Question: I am trying to use flexbox in a horizontal navigation menu to get the menu items evenly spaced with a pipe separator.
I can get the items to wrap to a next line but the first item on the top line is indented so the first item on the next line starts out further left at the margin.
How do I get the menu to start out on the left margin?
I have two menus and in the first one, the pipes are not evenly spaced. In the second menu, the pipes look evenly spaced. This is what I'm getting.
Example of two navigation menus that wrap unevenly:

How do I get the wrap to align below the first item in the top row with evenly-spaced pipes? Thanks.
This what I've tried.
'''
ul.container {
display: flex;
justify-content: space-between;
flex-flow: row wrap;
}
ul.container li {
list-style: none;
list-style-position: inside;
display: inline;
text-align: left;
margin: 0 0 0 -1em;
padding: 0.7em 0 0 0;
white-space: normal;
}
ul.container li.vertical-divider:before {
font-weight: normal;
content: " | ";
padding-right: 0.2em;
background-color: transparent;
}
'''
'''
<div id="inthissection">
<p class="inthissection">In This Section:</p>
<ul class="container">
<li class="vertical-divider"><a href="http://events.stcwdc.org/about-wdcb-events/">About WDCB Events</a></li>
<li class="vertical-divider"><a href="http://events.stcwdc.org/events">Events Calendar</a></li>
<li class="vertical-divider"><a href="http://events.stcwdc.org/speakers-handouts-and-presentations/">Speakers&#39; Handouts and Presentations</a></li>
<li class="vertical-divider"><a href="http://events.stcwdc.org/first-timers-coupon/">First Timer&#39;s Coupon</a></li>
<li class="vertical-divider"><a href="http://events.stcwdc.org/submit-event-form/">Submit an Event</a></li>
<li class="vertical-divider"><a href="http://events.stcwdc.org/submit-an-article/">Submit an Article</a></li>
<li class="vertical-divider"><a href="http://events.stcwdc.org/submit-event-form/">Event Announcement Form</a></li>
<li class="vertical-divider"><a href="http://www.stcwdc.org/events_past_archives.shtml">Archives of Past Events</a></li>
</ul>
</div>
'''
Update:
Using the suggestion from @Abinthaha, I came up with a close solution; however, it still doesn't left-align vertically as it is in the codepen example. I'd still like to get a fix for that. Here is what is working for me now:
'''
/* ----Flexible Horizontal NAVIGATION LISTS */
ul.container {
list-style: none;
padding: 0;
max-width: 400px;
display: flex;
flex-flow: row wrap;
}
ul.container li.vertical-divider:first-child:before {
content: none;
margin: 0 0 0 -0.7em;
padding: 0;
flex-grow: 1
}
li.vertical-divider:not(:last-child) {
font-weight: normal;
content: " | ";
margin: auto;
}
ul.container li.vertical-divider:last-child {
flex: 0;
}
/* In this section --------------------------------- */
#inthissection {
background-color: transparent;
margin: -1em 0 0 0;
padding: 0 0 0.9em 0;
font-weight: bold;
width: auto;
}
p.inthissection {
margin: 0.9em 0 0 0;
padding: 0.9em 0 0 0;
font-size: 0.9em;
font-weight: bold;
}
#inthissection ul {
display: inline;
list-style-type: none;
font-size: 0.9em;
margin: 0;
padding: 0;
}
#inthissection li {
display: inline;
margin: -0.4em auto -1.2em -0.5em;
padding: 0.7em 0.8em 0.4em 0.8em;
}
#inthissection ul li:first-child:before {
content: none;
margin-left: -28px;
padding: 0;
}
#inthissection li:before {
font-weight: normal;
content: " | ";
background-color: transparent;
margin: 0 0 0 -0.7em;
padding: 0.7em 0.8em 0.4em 0.8em;
}
<div id="inthissection">
<p class="inthissection">In This Section:</p>
<ul class="container">
<li class="vertical-divider"><a href="http://events.stcwdc.org/about-wdcb-events/">About WDCB Events</a></li>
<li class="vertical-divider"><a href="http://events.stcwdc.org/events">Events Calendar</a></li>
<li class="vertical-divider"><a href="http://events.stcwdc.org/speakers-handouts-and-presentations/">Speakers&#39; Handouts and Presentations</a></li>
<li class="vertical-divider"><a href="http://events.stcwdc.org/first-timers-coupon/">First Timer&#39;s Coupon</a></li>
<li class="vertical-divider"><a href="http://events.stcwdc.org/submit-event-form/">Submit an Event</a></li>
<li class="vertical-divider"><a href="http://events.stcwdc.org/submit-an-article/">Submit an Article</a></li>
<li class="vertical-divider"><a href="http://events.stcwdc.org/submit-event-form/">Event Announcement Form</a></li>
<li class="vertical-divider"><a href="http://www.stcwdc.org/events_past_archives.shtml">Archives of Past Events</a></li>
</ul>
</div>
'''
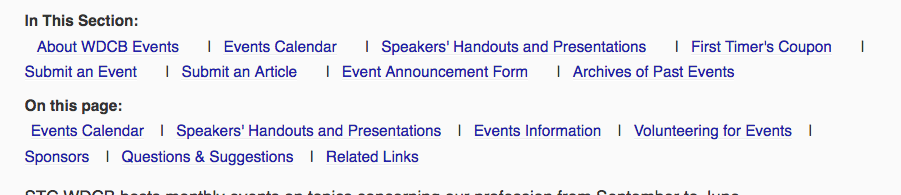
Answer: Flexbox is a simple technique. I think this is what you are looking for. <URL>. Check it. The elements are left aligned and there is no white space in any of the lines on left. And If you want to align the items evenly. Then you can use 'flex-grow: 1' to the 'li'. So that the 'li' in each line will take the entire space of the line and will divide equally between.
'''
ul {
display: flex;
flex-wrap: wrap;
}
li {
padding: 2px 15px;
}
li:not(:last-child) {
border-right: 1px solid #000;
}
'''